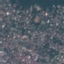
Land use / land cover: Residential